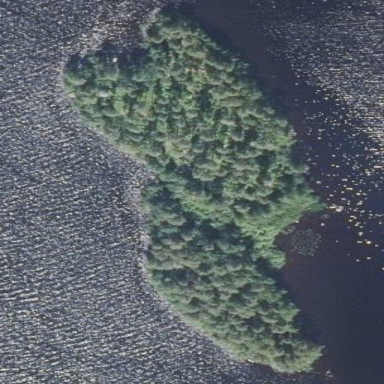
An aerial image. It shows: Islet surrounded by woodland.